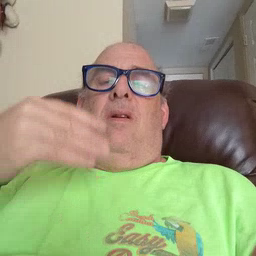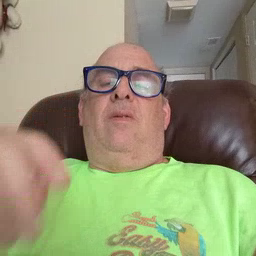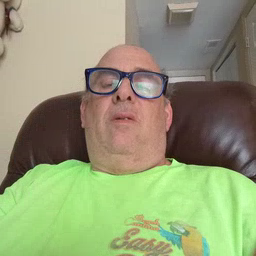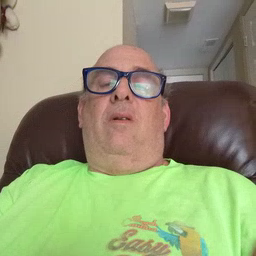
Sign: store